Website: apple
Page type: customer-info-address
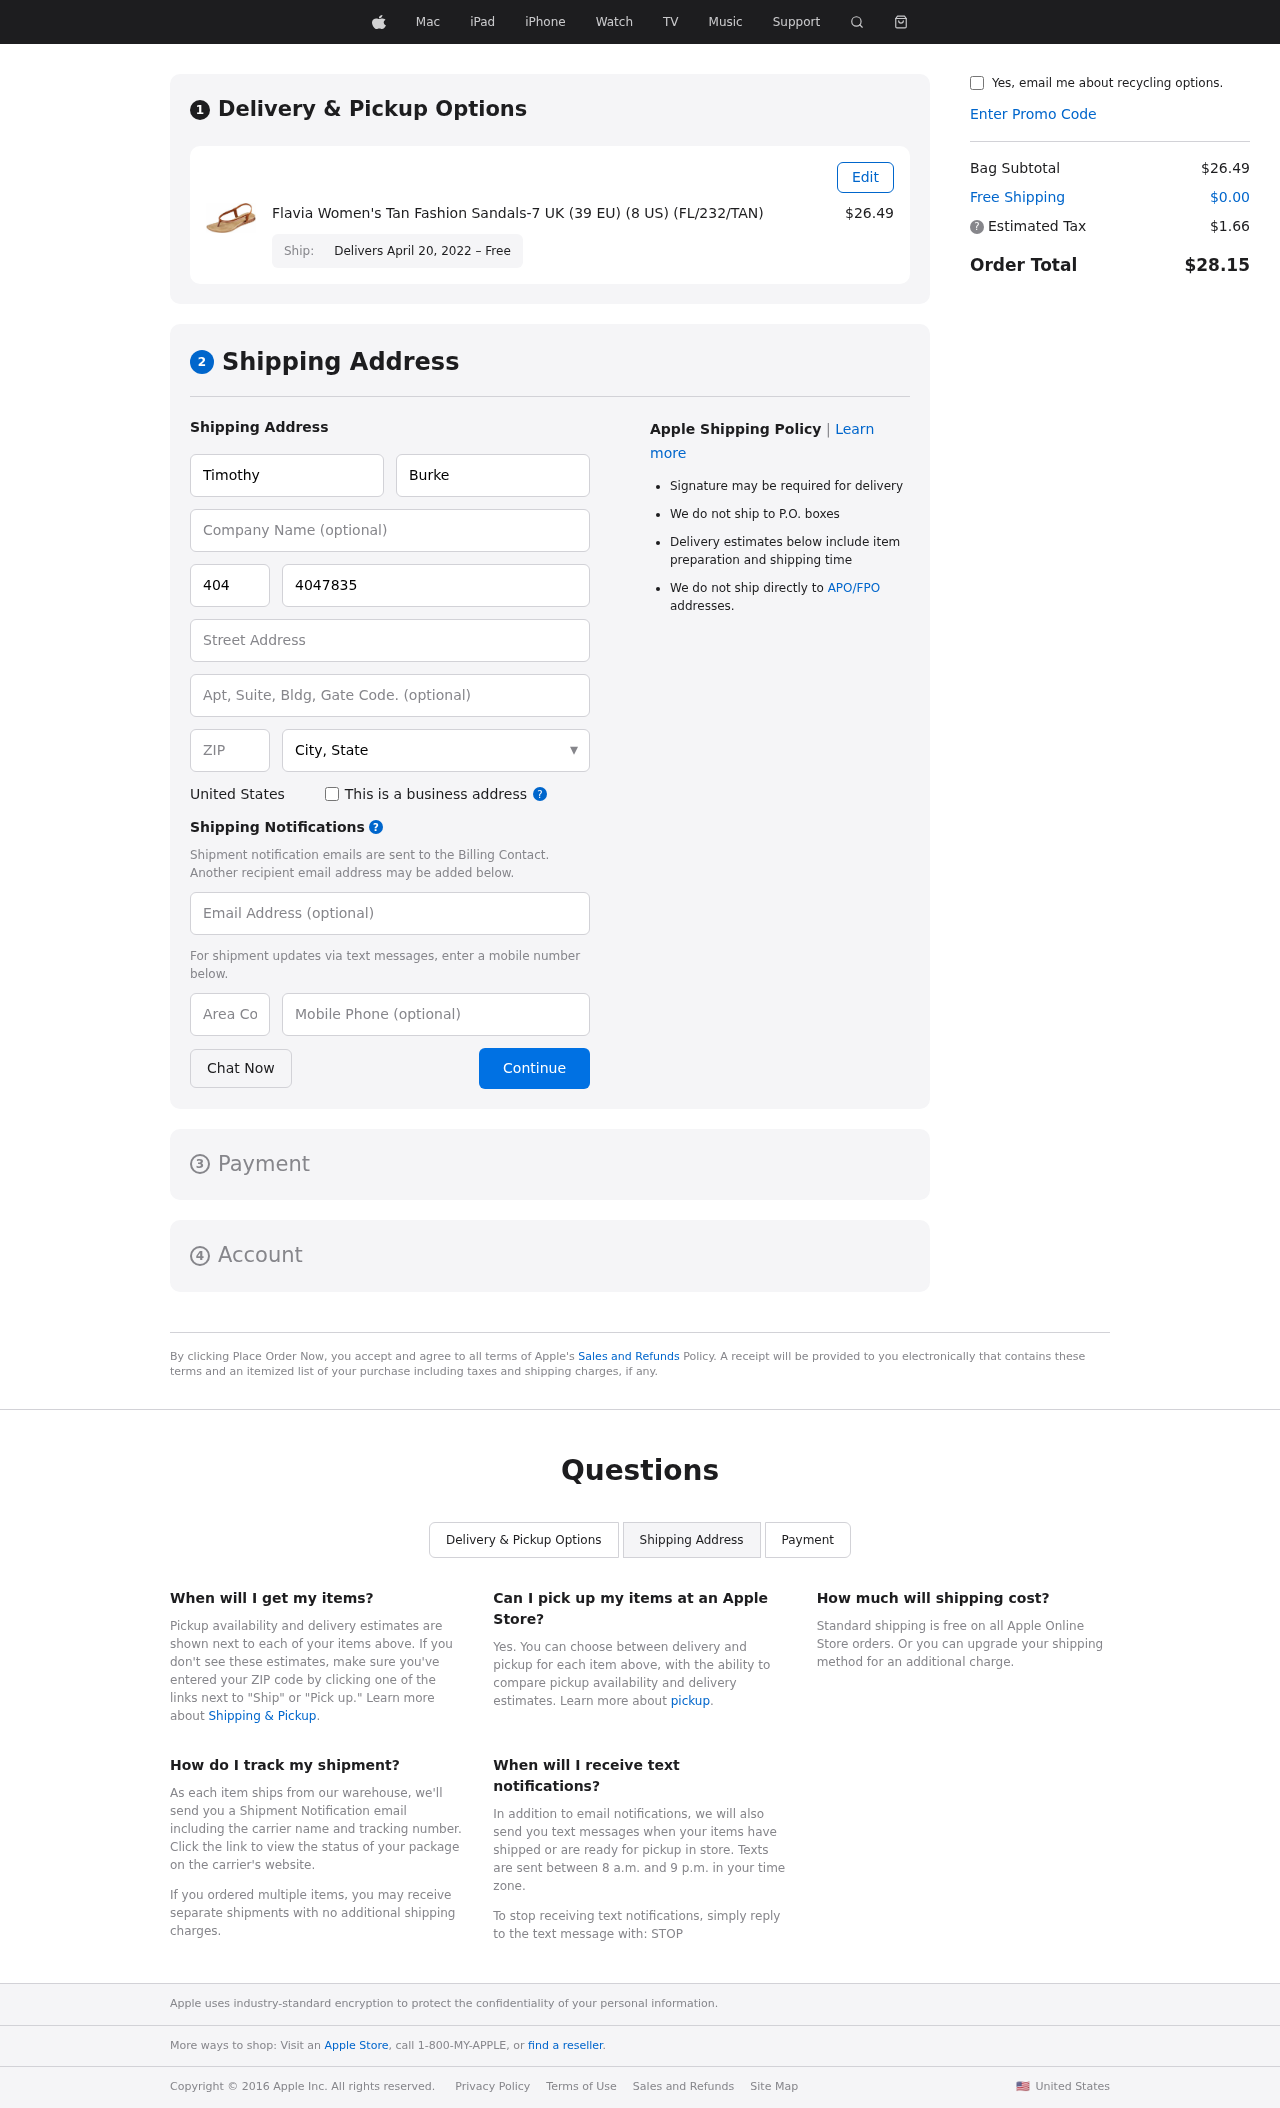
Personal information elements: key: PII_CITY_STATE
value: Christopherberg, TN
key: PII_COUNTRY
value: United States
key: PII_EMAIL
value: timothyburke@gmail.com
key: PII_FIRSTNAME
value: Timothy
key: PII_LASTNAME
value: Burke
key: PII_PHONE
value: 4047835398
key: PII_PHONE_ALT
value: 3858747696
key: PII_PHONE_ALT_AREA
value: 385
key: PII_PHONE_AREA
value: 404
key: PII_POSTCODE
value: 19431
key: PII_STREET
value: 557 Thomas Park Suite 841
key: PII_STREET2
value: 667 Phyllis Rapids Apt. 522
Product elements: key: PRODUCT1_NAME
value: Flavia Women's Tan Fashion Sandals-7 UK (39 EU) (8 US) (FL/232/TAN)
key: PRODUCT1_PRICE
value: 26.49
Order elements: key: ORDER_DELIVERY_DATE
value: Delivers April 20, 2022 – Free
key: ORDER_SUBTOTAL
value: $26.49
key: ORDER_SHIPPING_COST
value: $0.00
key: ORDER_TAX
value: $1.66
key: ORDER_TOTAL
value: $28.15